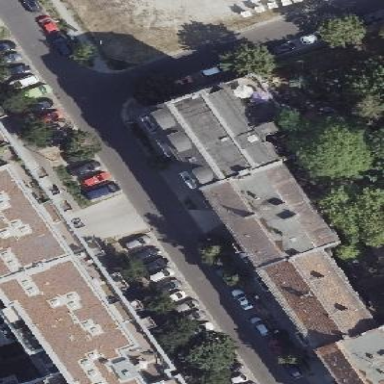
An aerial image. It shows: Building consisting of apartments with double saltbox roof shape.